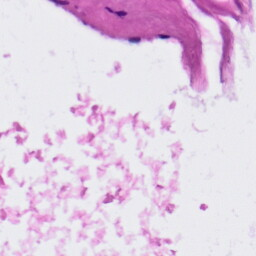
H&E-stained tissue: Lung